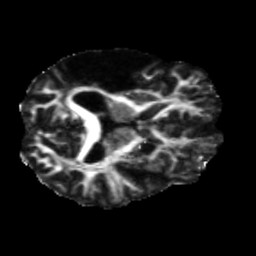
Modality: FA
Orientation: axial
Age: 66
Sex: male
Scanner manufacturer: siemens
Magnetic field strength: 3 T
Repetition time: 5.47 s
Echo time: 0.0854 s